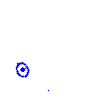
Particle: pion